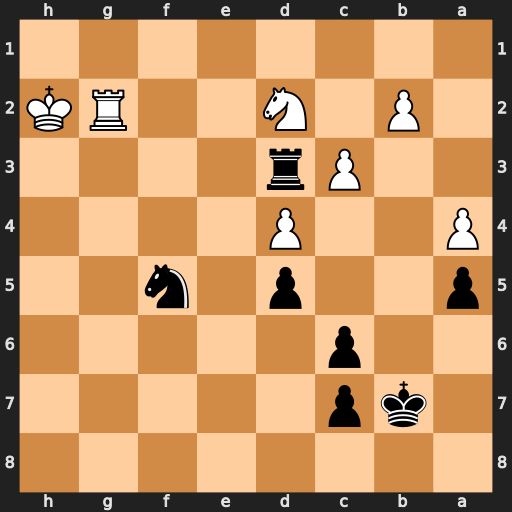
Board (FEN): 8/1kp5/2p5/p2p1n2/P2P4/2Pr4/1P1N2RK/8
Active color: b
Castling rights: -
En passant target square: -
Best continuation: Nh4 Kh1 Nxg2